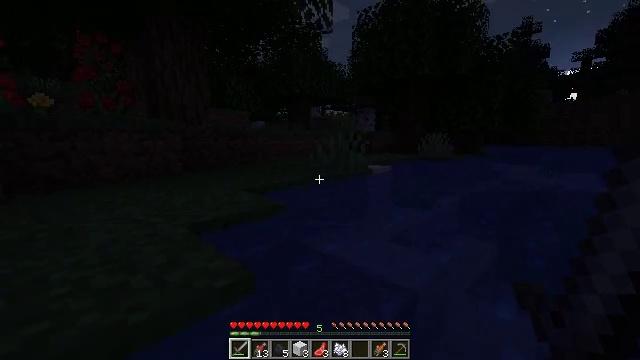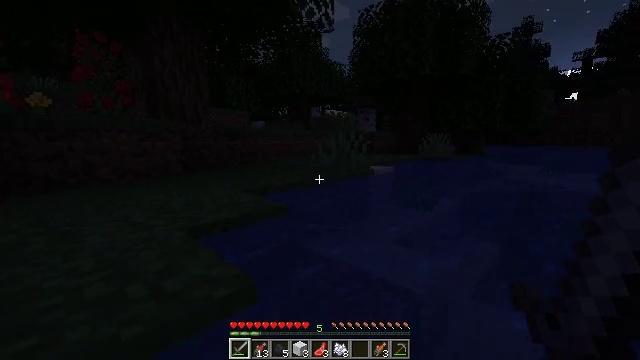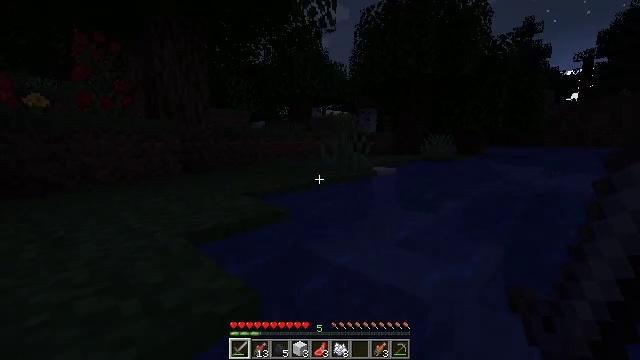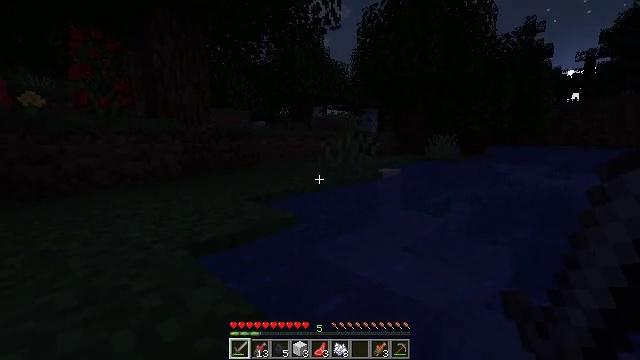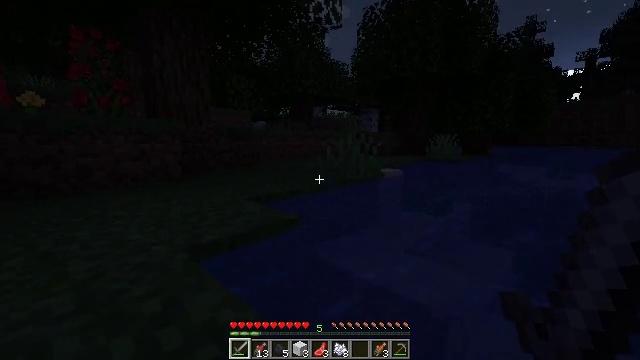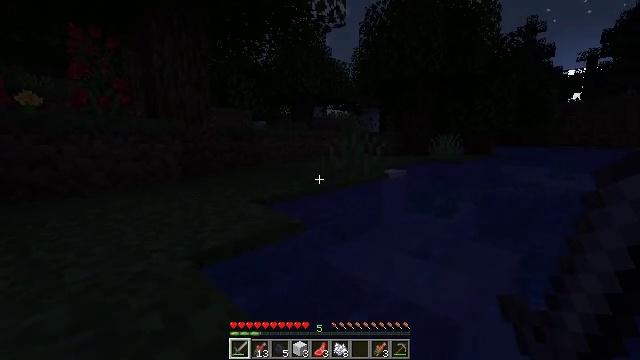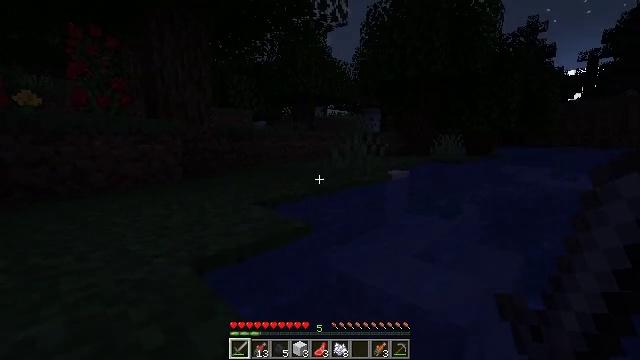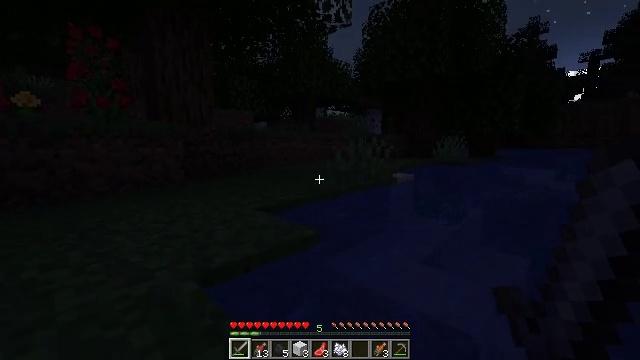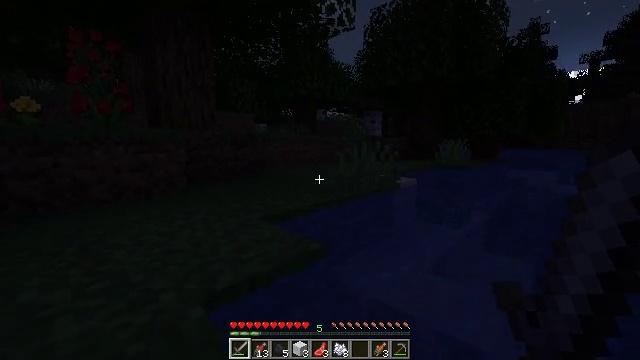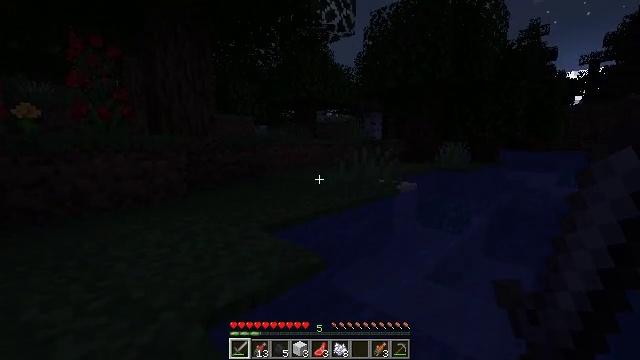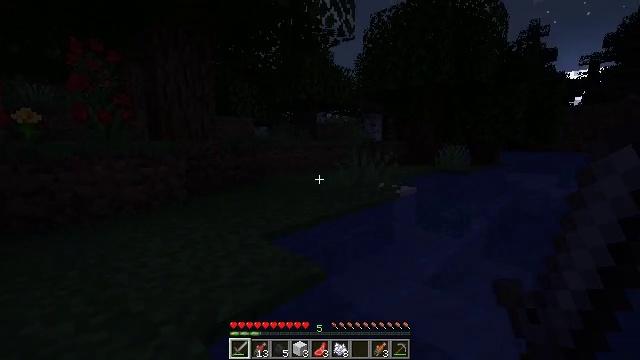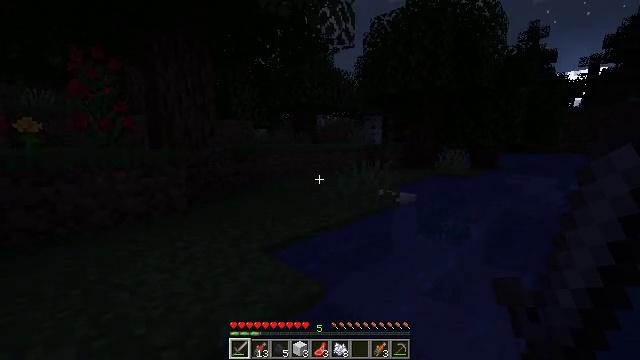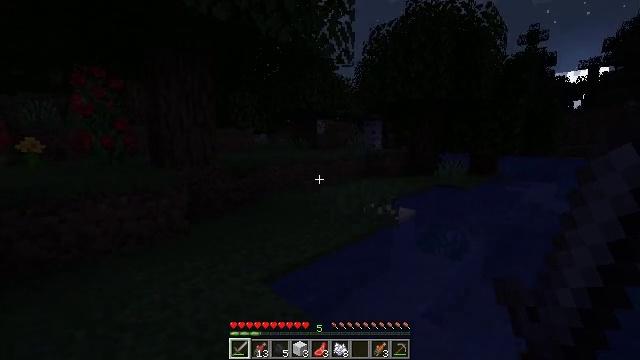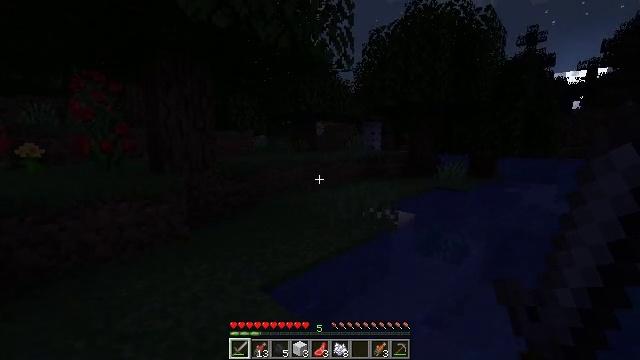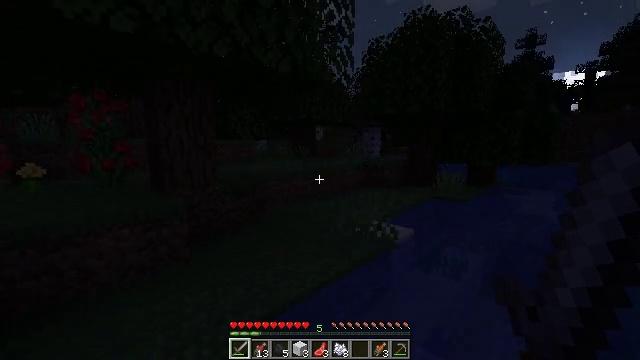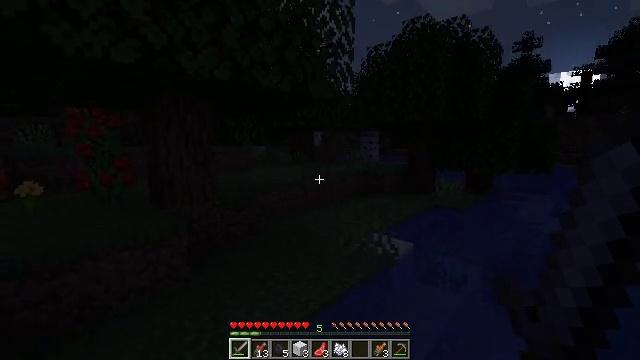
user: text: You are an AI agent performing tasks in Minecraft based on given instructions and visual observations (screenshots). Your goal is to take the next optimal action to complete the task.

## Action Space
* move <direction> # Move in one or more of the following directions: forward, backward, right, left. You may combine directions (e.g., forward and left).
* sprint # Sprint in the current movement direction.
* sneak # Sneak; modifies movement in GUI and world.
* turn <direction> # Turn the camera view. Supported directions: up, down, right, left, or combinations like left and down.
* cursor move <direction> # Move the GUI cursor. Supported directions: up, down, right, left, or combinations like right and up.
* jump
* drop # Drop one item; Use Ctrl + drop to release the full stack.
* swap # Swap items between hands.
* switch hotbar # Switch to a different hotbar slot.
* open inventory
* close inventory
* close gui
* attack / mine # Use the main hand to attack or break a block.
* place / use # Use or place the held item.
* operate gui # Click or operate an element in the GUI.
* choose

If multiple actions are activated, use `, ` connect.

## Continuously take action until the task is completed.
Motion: motion action
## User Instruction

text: Get a white bed from the crafting table.
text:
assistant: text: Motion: move forward and move left
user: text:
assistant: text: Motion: move forward and move left
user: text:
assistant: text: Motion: move forward and move left
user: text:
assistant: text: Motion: move forward and move left
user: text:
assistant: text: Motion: move forward and move left
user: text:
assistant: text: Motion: move forward and move left, jump
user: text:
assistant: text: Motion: move forward and move left, jump
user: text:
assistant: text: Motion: move forward and move left, jump
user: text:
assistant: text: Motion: move forward and move left, jump
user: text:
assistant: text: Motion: move forward and move left, jump
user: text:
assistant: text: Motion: move forward and move left, jump
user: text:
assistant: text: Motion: move forward and move left, jump
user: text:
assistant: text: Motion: move forward and move left, jump
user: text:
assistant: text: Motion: move forward and move left, jump
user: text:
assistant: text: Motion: move forward and move left, jump
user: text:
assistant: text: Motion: move forward and move left, jump
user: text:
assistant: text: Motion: move forward and move left, jump
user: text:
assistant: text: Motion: move forward and move left, jump
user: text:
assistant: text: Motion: move forward and move left, jump
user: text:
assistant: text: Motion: move forward and move left
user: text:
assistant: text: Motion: move forward and move left
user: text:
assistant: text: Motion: move forward and move left
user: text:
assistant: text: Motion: move forward
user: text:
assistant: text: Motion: no_op
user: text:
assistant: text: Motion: no_op
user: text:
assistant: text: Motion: move forward
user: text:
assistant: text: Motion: move forward
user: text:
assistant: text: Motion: move forward
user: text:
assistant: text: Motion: no_op
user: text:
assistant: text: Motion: move forward